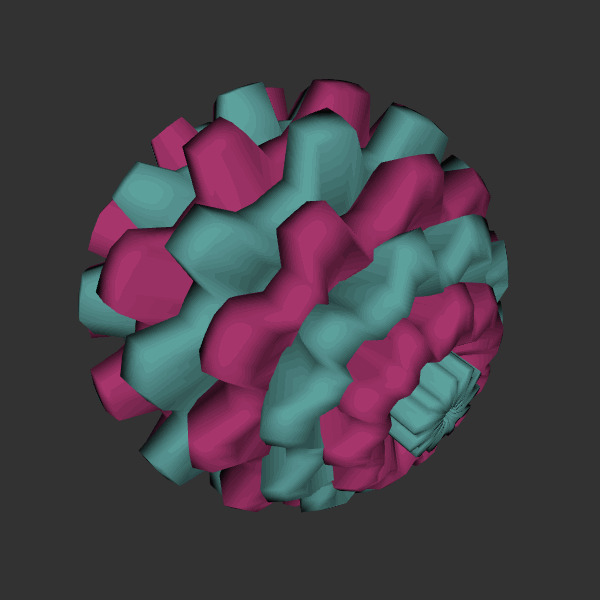
Background: dark